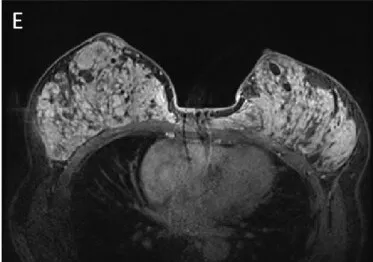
MRI. Of bilateral breasts. MRI. Indicated dense glands in both breasts,. With multiple mixed long T1. And long T2 (F2) abnormal signal shadows in each quadrant. MRI, Magnetic resonance imaging.
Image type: radiology (mri)